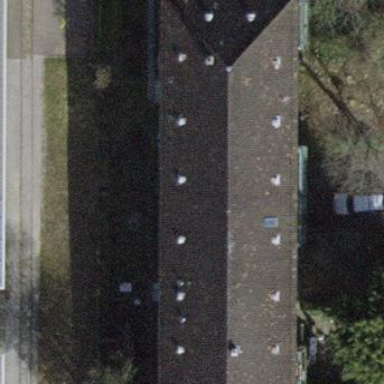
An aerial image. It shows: Hipped roof on apartment building.